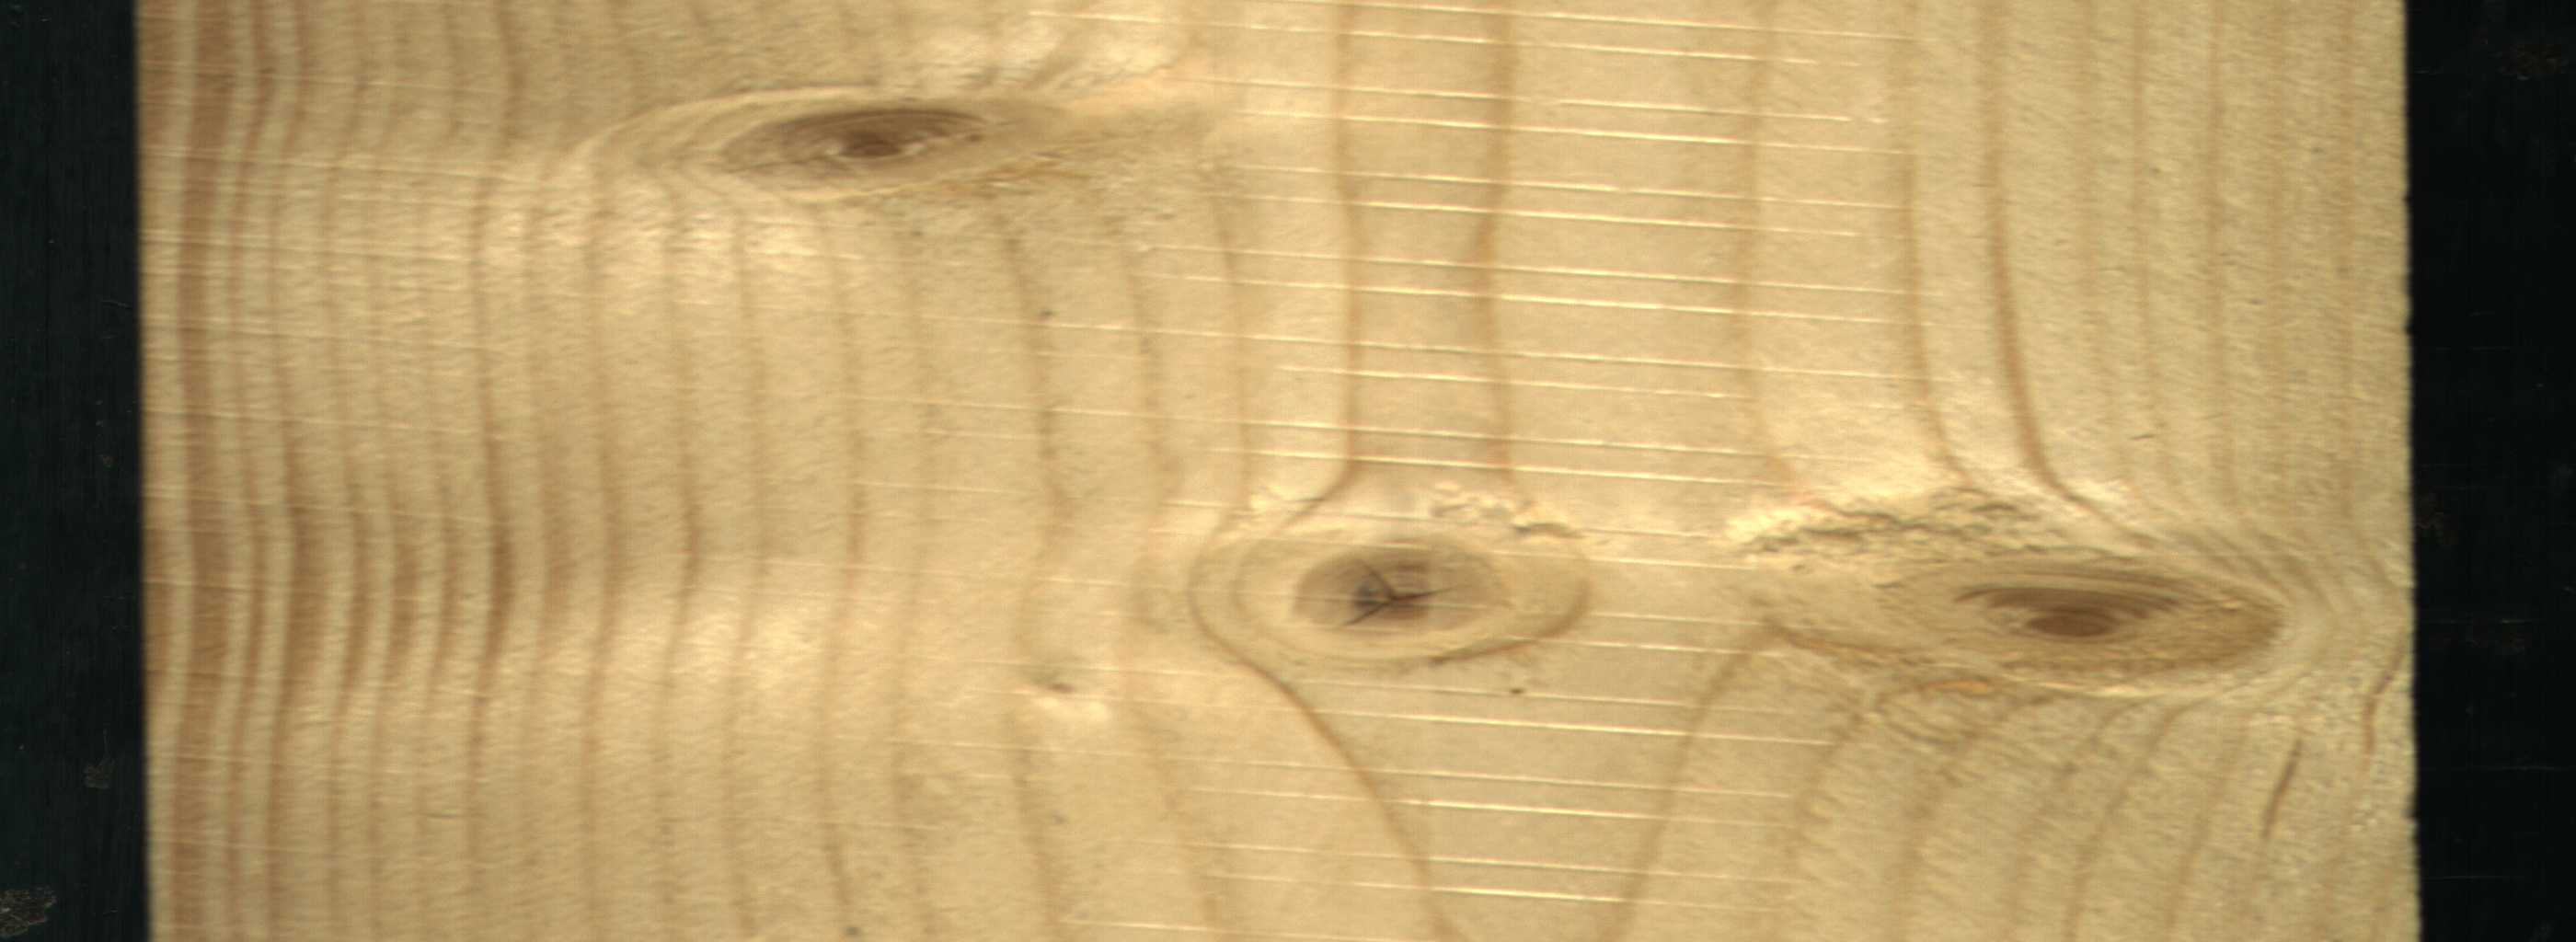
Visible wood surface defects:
knot_with_crack
Live_Knot
Live_Knot